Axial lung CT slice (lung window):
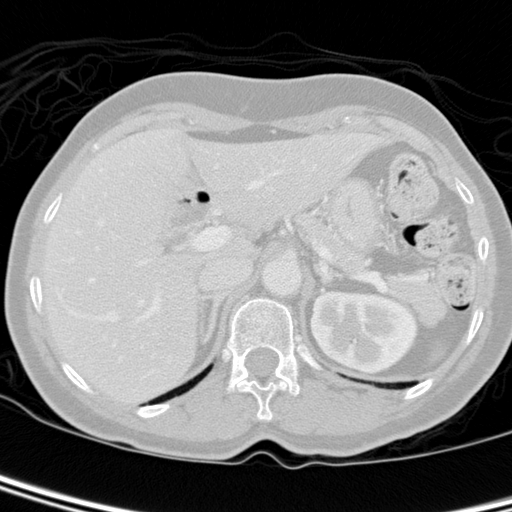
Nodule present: no